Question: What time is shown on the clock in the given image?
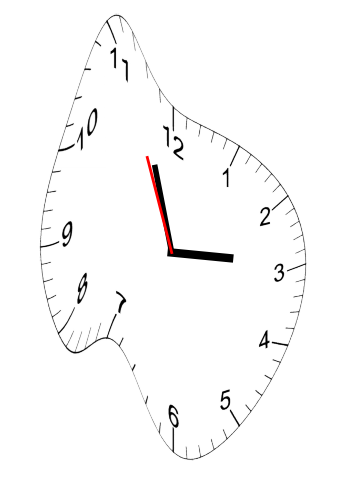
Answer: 02:56:56